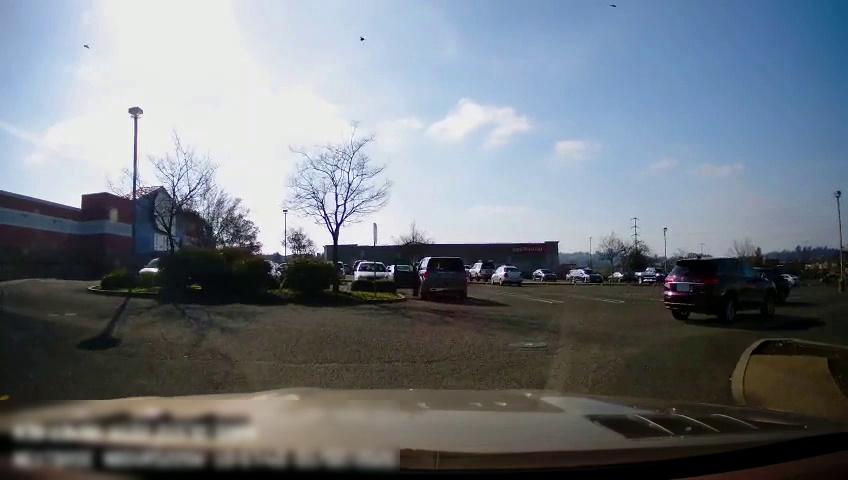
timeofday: Day
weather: Sunny
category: Drivable Space
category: Vehicles | SUV
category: Vehicles | Car
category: Vehicles | SUV
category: Vehicles | Car
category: Vehicles | Car